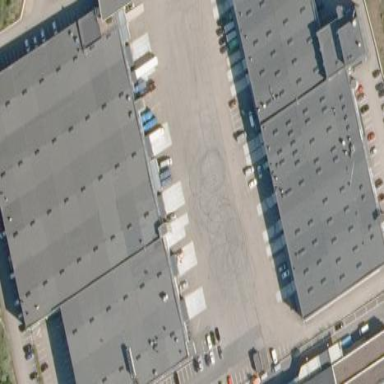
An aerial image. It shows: Industrial building.